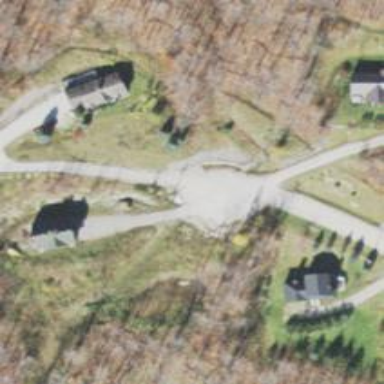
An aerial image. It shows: Turning circle on the road.